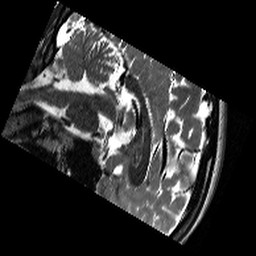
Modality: T2w
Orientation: sagittal
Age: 18
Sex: female
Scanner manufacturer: siemens
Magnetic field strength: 3 T
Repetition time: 11.39 s
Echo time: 0.09 s